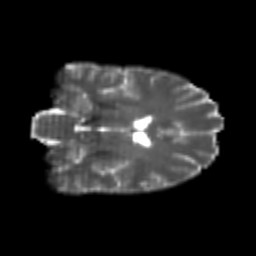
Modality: T2w
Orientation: coronal
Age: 24
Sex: female
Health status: healthy
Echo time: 0.074 s